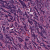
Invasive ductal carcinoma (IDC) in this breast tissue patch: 1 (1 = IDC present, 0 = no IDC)